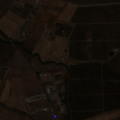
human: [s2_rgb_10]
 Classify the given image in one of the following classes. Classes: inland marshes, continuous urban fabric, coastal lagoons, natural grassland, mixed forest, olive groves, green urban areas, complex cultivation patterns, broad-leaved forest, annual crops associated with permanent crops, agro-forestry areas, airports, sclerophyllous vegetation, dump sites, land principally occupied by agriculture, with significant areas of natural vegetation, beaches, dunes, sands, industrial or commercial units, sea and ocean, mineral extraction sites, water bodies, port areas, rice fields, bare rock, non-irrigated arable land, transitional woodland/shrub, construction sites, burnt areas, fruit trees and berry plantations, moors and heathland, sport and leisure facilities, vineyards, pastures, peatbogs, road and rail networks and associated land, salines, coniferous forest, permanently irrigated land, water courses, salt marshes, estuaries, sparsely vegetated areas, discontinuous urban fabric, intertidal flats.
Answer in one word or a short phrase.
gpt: discontinuous urban fabric, non-irrigated arable land, olive groves